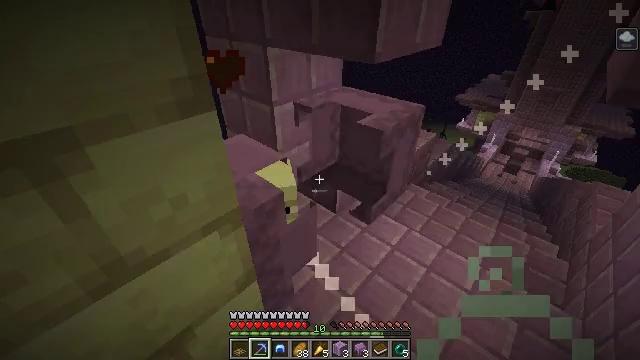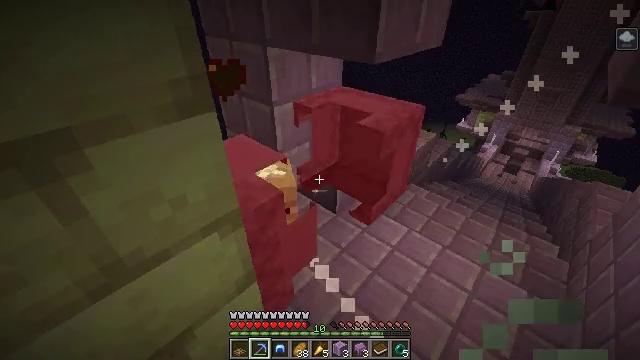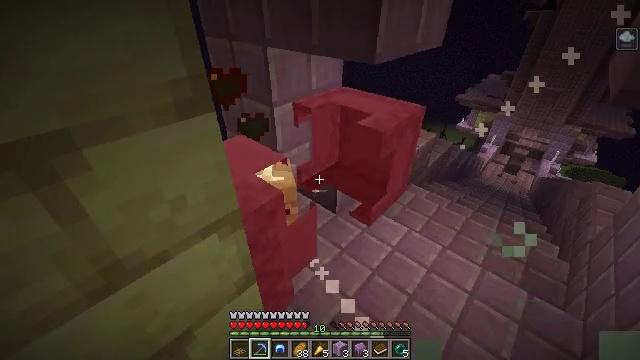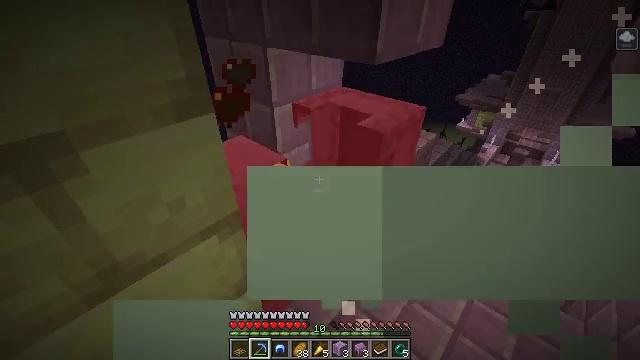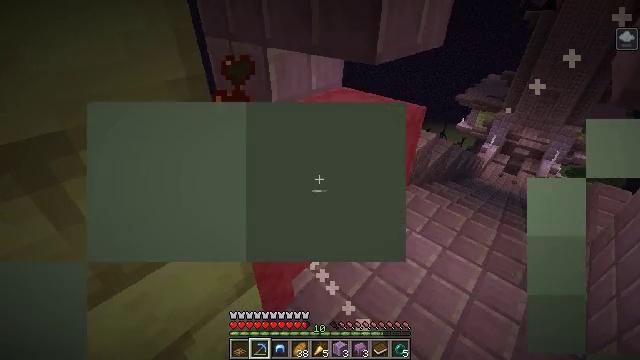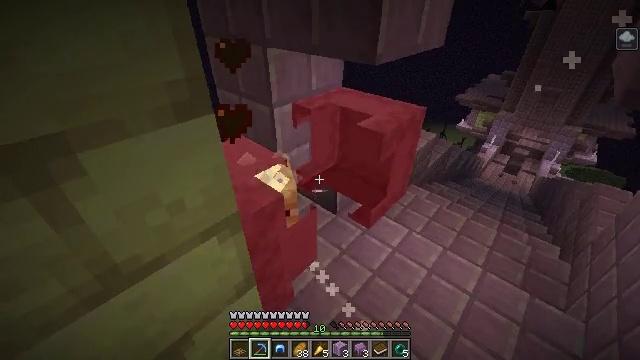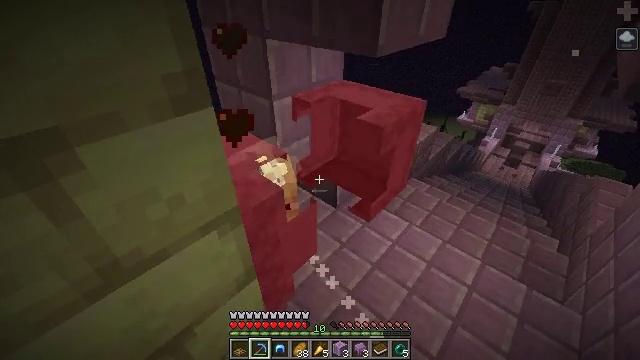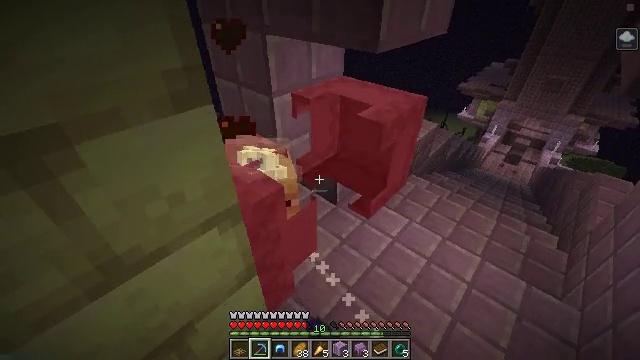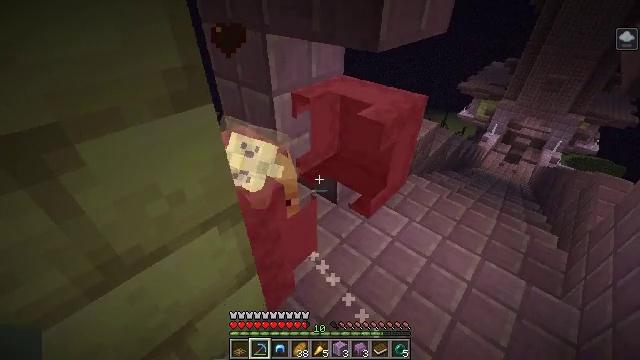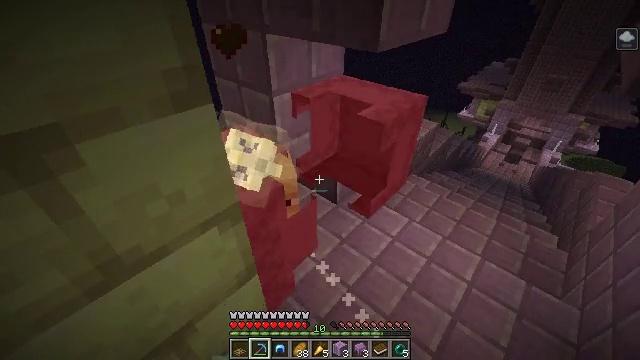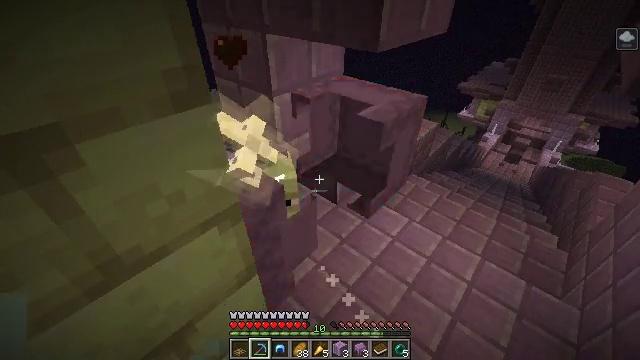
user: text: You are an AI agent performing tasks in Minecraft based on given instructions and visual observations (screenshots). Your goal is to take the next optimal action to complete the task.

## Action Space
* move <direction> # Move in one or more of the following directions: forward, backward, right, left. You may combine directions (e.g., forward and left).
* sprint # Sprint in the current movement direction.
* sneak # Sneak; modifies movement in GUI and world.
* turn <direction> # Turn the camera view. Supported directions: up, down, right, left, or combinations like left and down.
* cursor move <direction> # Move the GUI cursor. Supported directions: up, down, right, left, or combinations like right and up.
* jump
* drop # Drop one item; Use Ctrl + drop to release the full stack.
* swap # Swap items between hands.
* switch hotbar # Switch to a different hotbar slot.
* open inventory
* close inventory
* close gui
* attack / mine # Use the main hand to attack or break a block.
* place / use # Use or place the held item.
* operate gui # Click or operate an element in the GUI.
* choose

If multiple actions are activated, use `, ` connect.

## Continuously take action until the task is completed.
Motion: motion action
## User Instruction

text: Kill the shulker.
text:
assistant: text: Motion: no_op
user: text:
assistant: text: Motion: no_op
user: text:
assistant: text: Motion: no_op
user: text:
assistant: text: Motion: no_op
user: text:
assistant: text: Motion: no_op
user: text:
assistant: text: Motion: turn down, attack / mine
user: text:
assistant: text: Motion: attack / mine
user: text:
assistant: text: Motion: attack / mine
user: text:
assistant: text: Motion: attack / mine
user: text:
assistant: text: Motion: no_op
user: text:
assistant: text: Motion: no_op